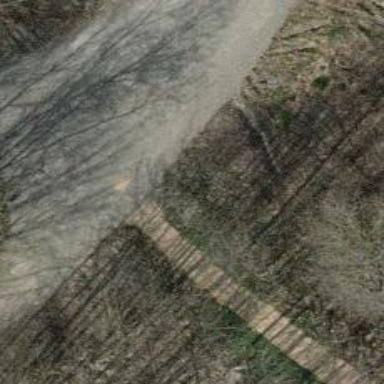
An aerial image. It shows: Unpaved path.